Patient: sex M, age 60
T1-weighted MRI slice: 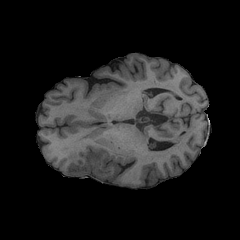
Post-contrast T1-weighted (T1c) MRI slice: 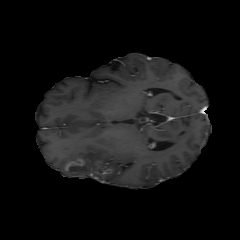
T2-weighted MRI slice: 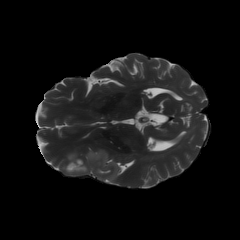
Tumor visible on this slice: yes
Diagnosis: Glioblastoma, IDH-wildtype
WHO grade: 4